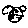
Label: cat